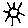
Label: sun